Interaction volume radius: 10 \u00c5
Interaction volume height: 20 \u00c5
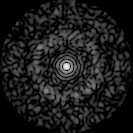
Disorder parameter: 0.8407